Current action and preconditions to check: trajectory_clear

Your task: For each precondition in the list above, predict whether it will hold at this action.

Consider the current scene as observed from the mobile robot's camera, and analyze the predicted future states of all dynamic agents (e.g., people, animals, vehicles, or any moving entities) within the NEXT SECOND.

IMPORTANT: Only answer "very likely" if you are absolutely certain—based on strong, clear evidence—that a dynamic agent will violate the precondition in the predicted future state. Do NOT answer "very likely" for unlikely, ambiguous, or low-probability risks.

Ask yourself for each precondition: Is there a high probability, with clear and convincing evidence, that the predicted future states of any dynamic agent will interfere with the predicted future state of the currently executing action within the NEXT SECOND, causing that precondition to fail?

Assess the risk level based on these predictions. Use "likely" or "very likely" if motions create a clear risk of interference.

Use "neutral" or "improbable" if agents are nearby but their predicted paths are clearly diverging or non-conflicting.

Failure Risk Categories: "very improbable", "improbable", "neutral", "likely", "very likely"

Answer Format: Output ONLY the probability_of_failure value from these categories: "very improbable", "improbable", "neutral", "likely", "very likely"

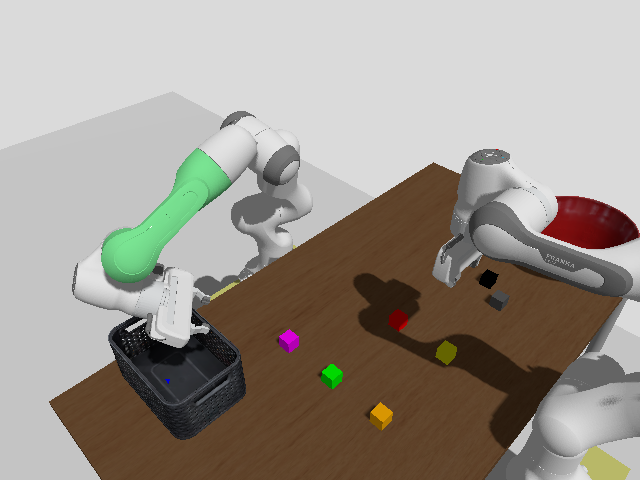

Answer: very improbable